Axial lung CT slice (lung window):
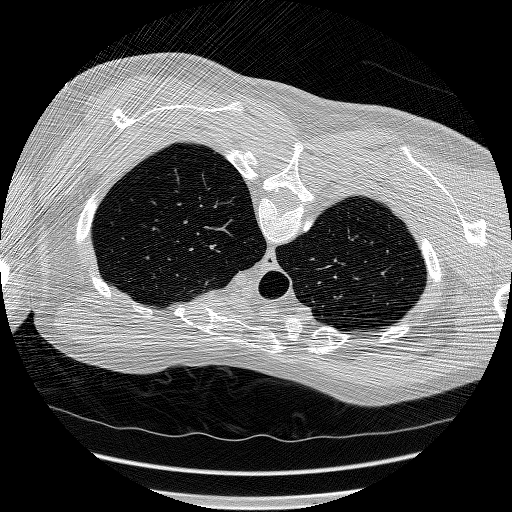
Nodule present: no